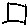
Label: square